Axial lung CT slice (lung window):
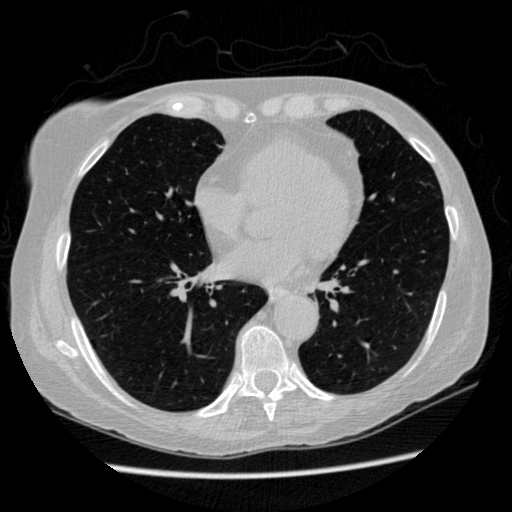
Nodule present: no